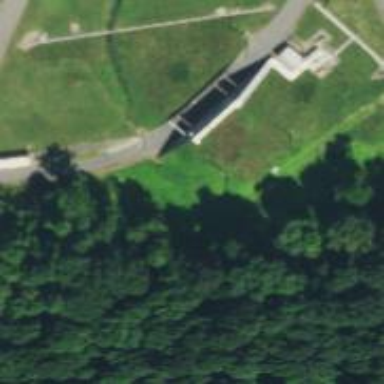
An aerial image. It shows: Military bunker for protection and defense.